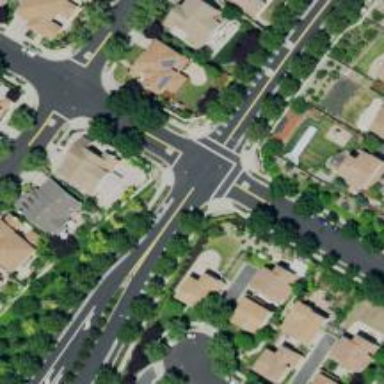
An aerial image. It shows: Marked footway crossing with lines.